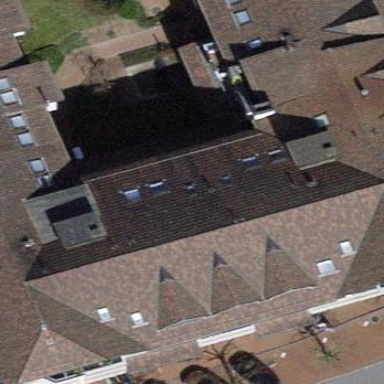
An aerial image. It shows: Building with tiled roof.